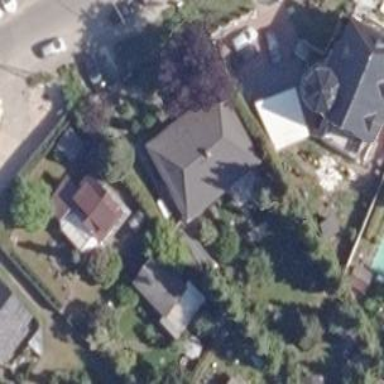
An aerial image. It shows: Building with hipped roof shape.